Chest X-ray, PA view. Patient: 54 years old, sex F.
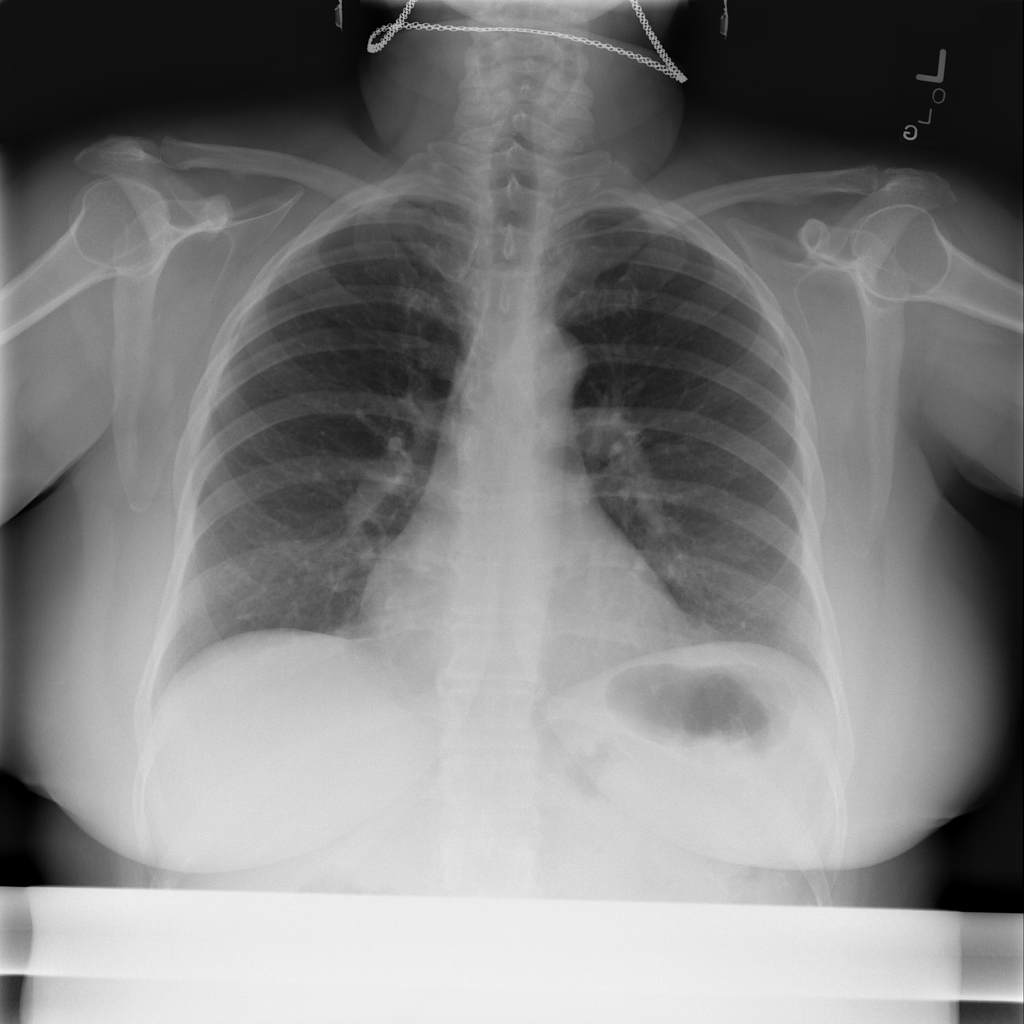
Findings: No Finding